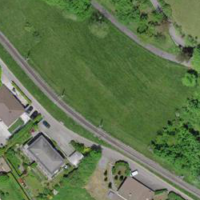
EUNIS habitat code: 55
Species observed at this site:
Epilobium hirsutum